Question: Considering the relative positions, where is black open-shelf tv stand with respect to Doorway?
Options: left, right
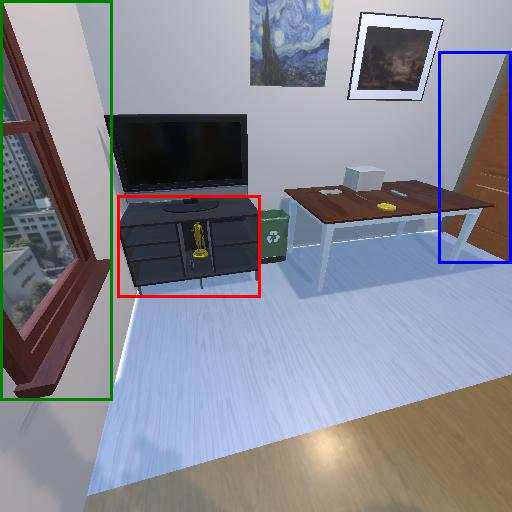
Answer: left